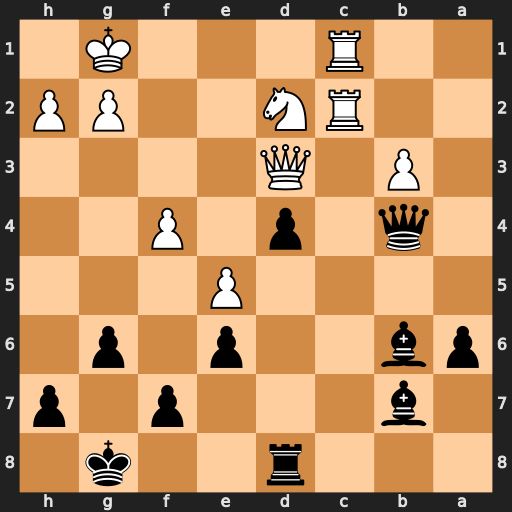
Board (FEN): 3r2k1/1b3p1p/pb2p1p1/4P3/1q1p1P2/1P1Q4/2RN2PP/2R3K1
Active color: b
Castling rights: -
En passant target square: -
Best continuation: Qc3 Qxc3 dxc3+